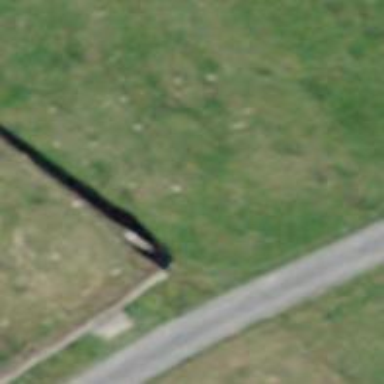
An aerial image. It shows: Bench.